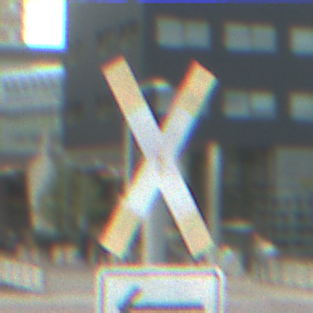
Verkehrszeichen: Andreaskreuz
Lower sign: RichtungsangabeDurchPfeile1
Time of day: MorningAfternoon
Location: Outdoor (Urban)
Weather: PartlyCloudy
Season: NotSpecified
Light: Natural